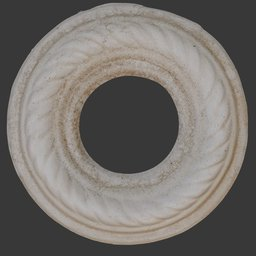
Label: decoration